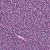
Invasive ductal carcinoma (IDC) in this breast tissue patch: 1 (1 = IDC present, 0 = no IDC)